Question: I would want to get a structured version of a Wikiquote page via JSON (basically I need all phrases)
<URL>
I tried with: <URL>
but I get all HTML source code. I need each pharse as an element of an Array
How could I achieve that with ?

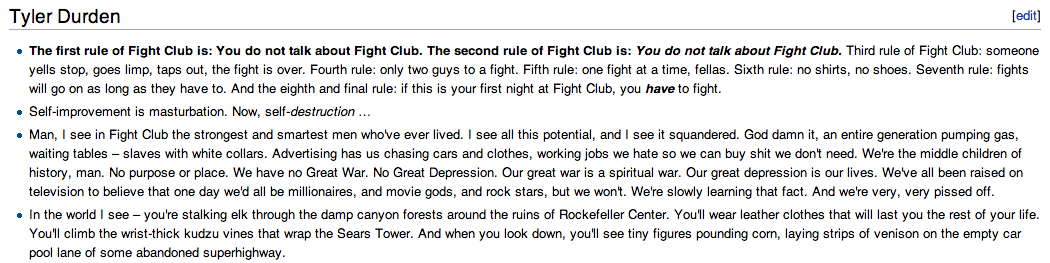
Answer: For one thing Iam not sure whether you can query wiki quotes using DBpedia and secondly, DBpedia gives you only info box data in a structured way, it does not in a any way the article content in a structured way. Instead with a little bit of trouble you can use the Media wiki api to get the data
---
#### EDIT
The URI you are trying gives you a text so this will make things easier, but not completely.
Try this piece of code in your console:
'''
require 'Nokogiri'
content = JSON.parse(open("http://en.wikiquote.org/w/api.php?format=json&action=parse&page=Fight_Club_%28film%29&prop=text").read)
data = content['parse']['text']['*']
xpath_data = Nokogiri::HTML data
xpath_data.xpath("//ul/li").map{|data_node| data_node.text}
'''
This is the closest I have come to an answer, of course this is not completely right because you will get a lot on unnecessary data. But if you dig into 'Nokogiri' and 'xpath' and find out how to pin point the nodes you need you can get a solution which will give you correct quotes at least 90% of the time.